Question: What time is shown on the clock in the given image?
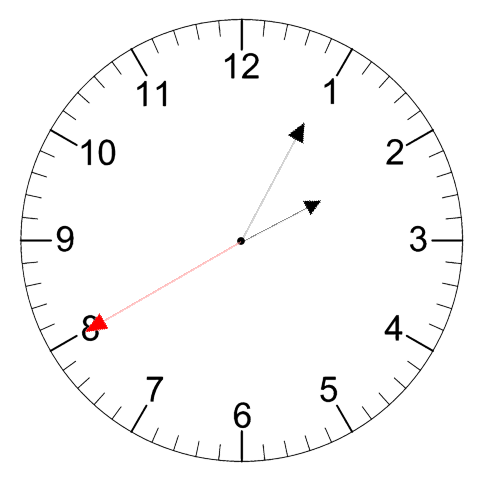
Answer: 02:04:40